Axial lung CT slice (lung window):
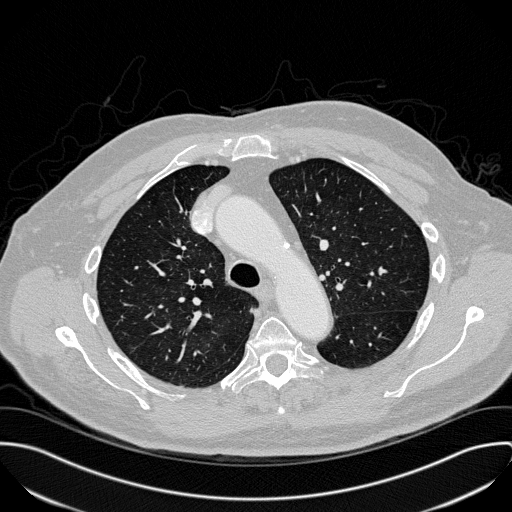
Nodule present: no